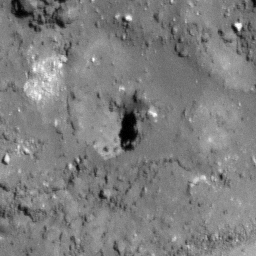
Pit: Tharp 3
Host crater: Tharp
Host type: impact_melt
Lunar coordinates: latitude -30.571, longitude 145.663